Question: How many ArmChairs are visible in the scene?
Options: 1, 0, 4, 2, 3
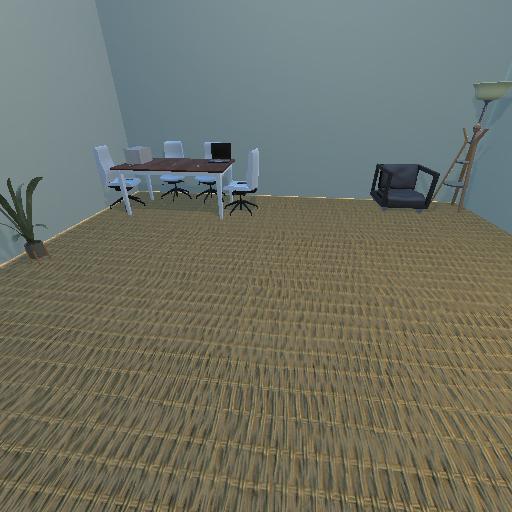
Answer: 1